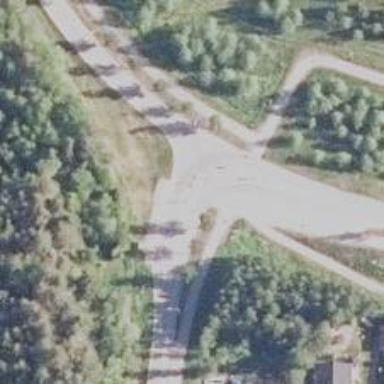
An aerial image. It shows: Uncontrolled zebra crossing with central island.